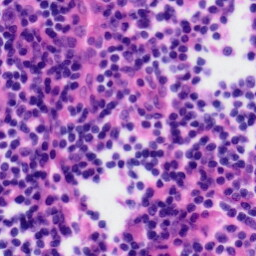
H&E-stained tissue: Tonsil